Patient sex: F
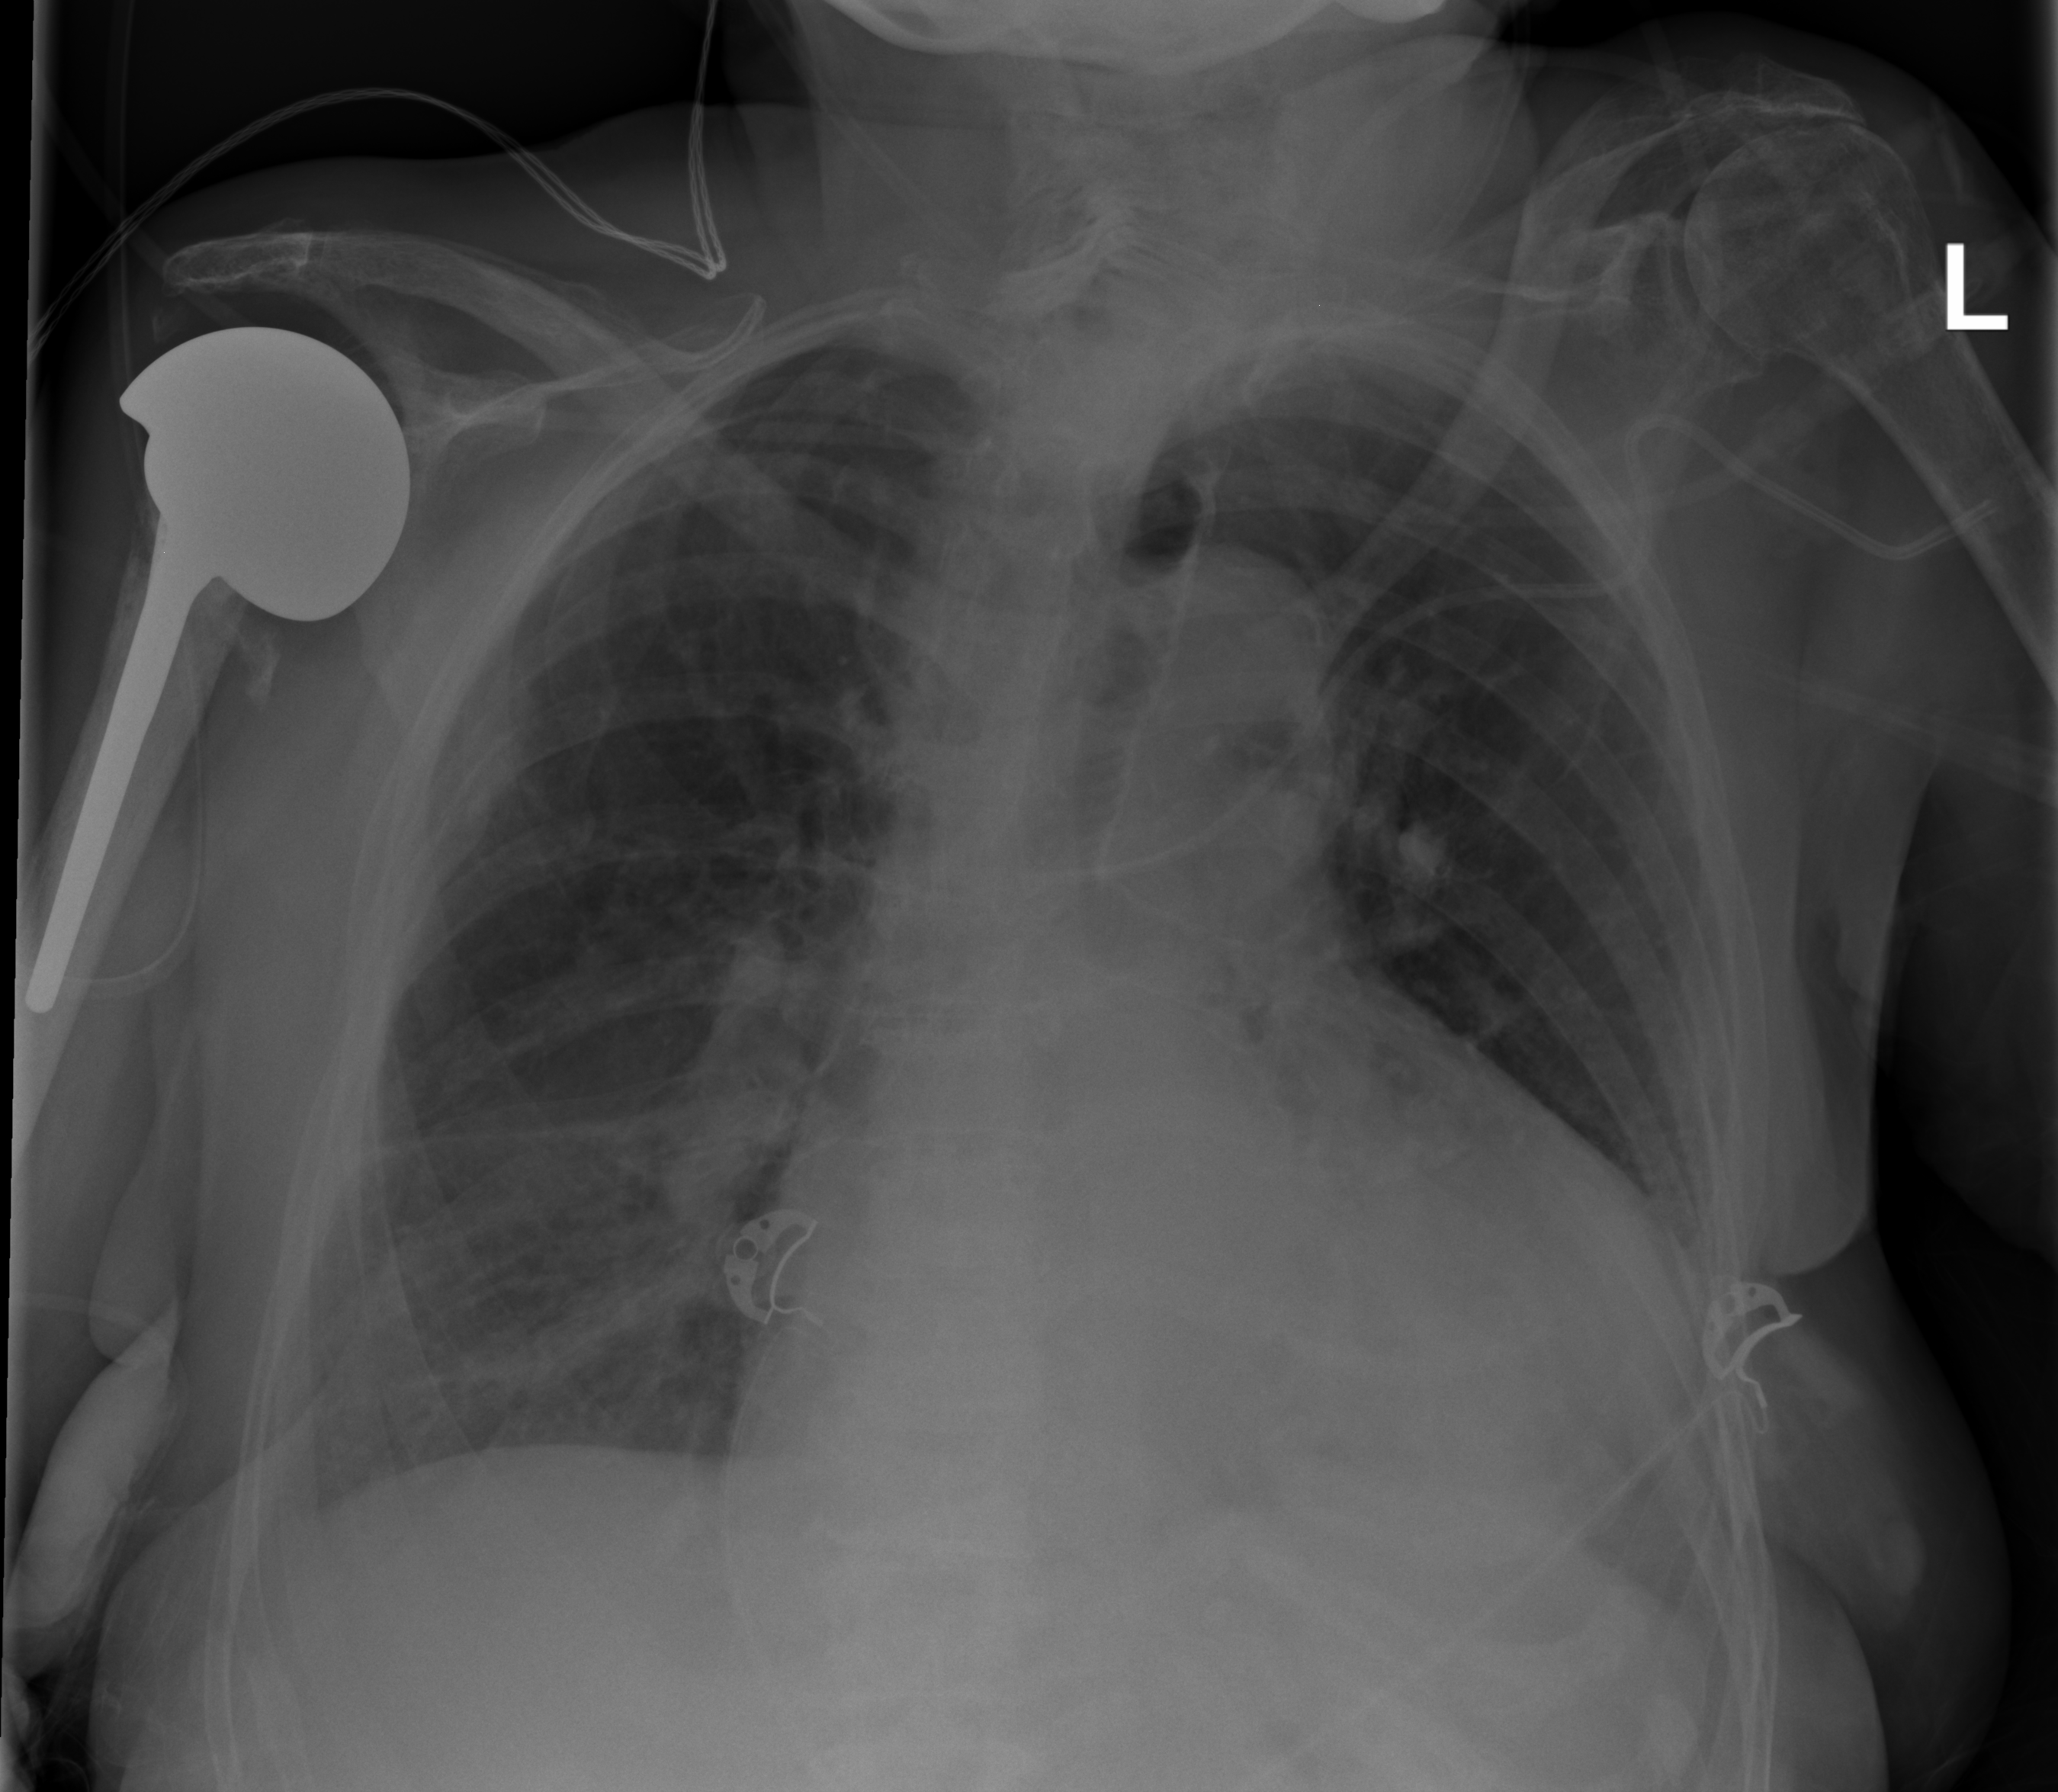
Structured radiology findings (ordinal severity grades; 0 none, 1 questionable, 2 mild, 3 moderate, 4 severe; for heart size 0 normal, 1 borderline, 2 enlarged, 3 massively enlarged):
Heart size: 2
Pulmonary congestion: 0
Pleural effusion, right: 0
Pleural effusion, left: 0
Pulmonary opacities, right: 2
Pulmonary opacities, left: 0
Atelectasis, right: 0
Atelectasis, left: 0